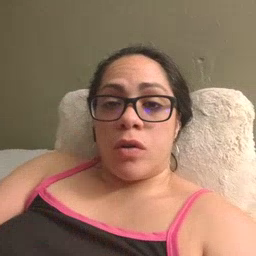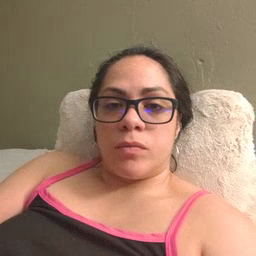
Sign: callonphone